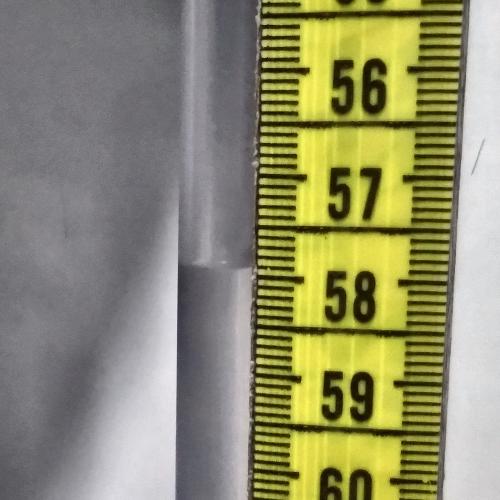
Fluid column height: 57.9 cm